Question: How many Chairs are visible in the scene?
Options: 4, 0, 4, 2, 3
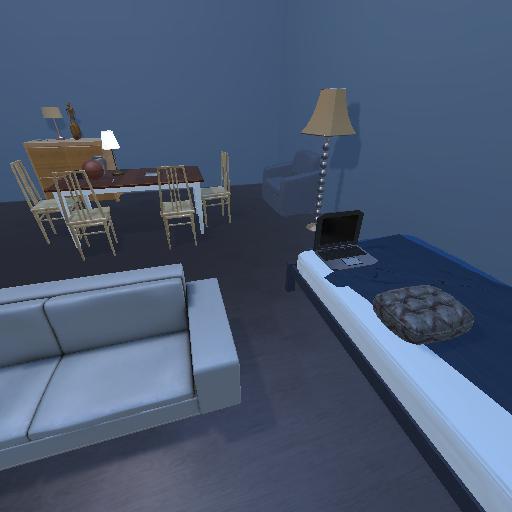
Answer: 4